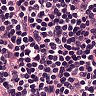
Metastatic tissue present: no